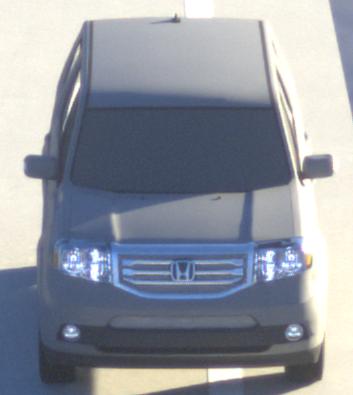
Make: Honda
Model: Pilot
Detailed model: Gen. 2 Facelift
Model produced from: 2012
Model produced until: 2015
Doors: 5
Color: gray
Road condition: dry road
Daytime: sunrise or sunset
Contrast: high contrast